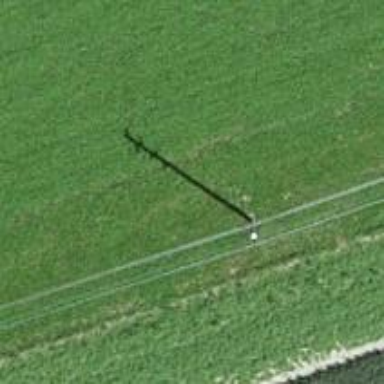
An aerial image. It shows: Power pole.